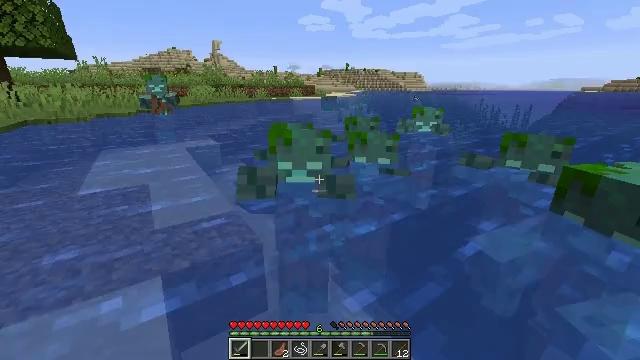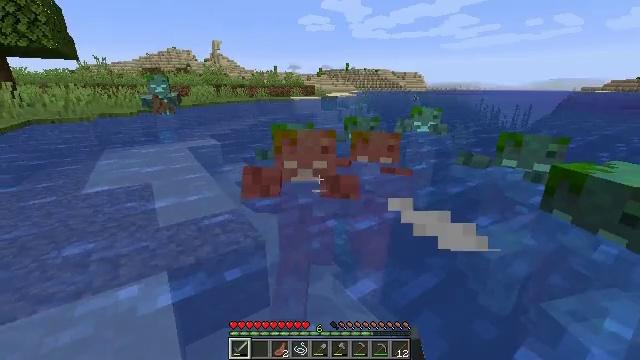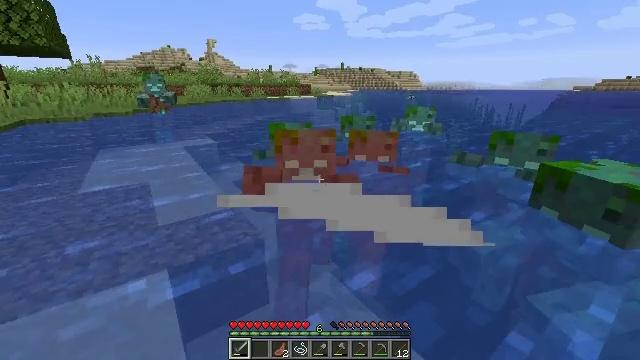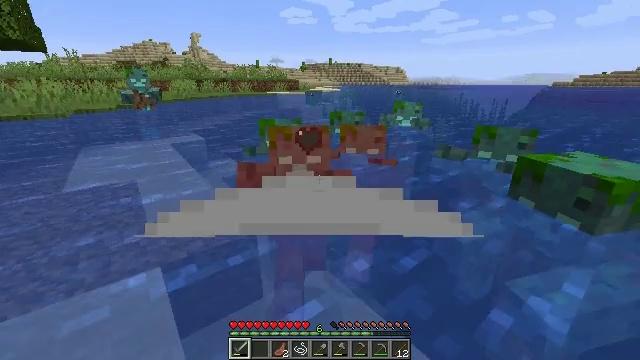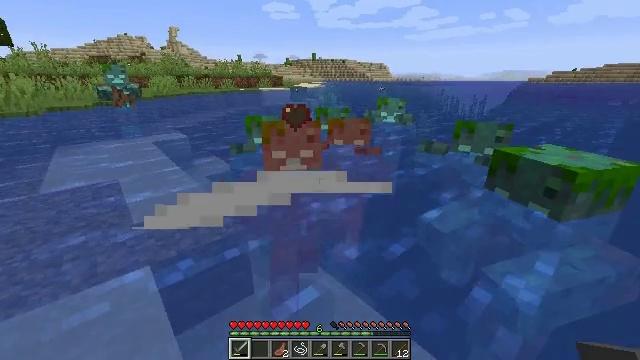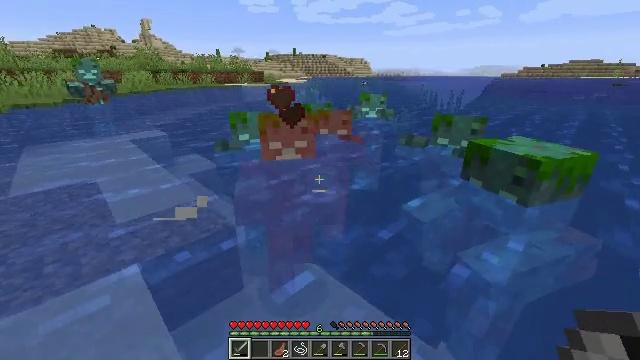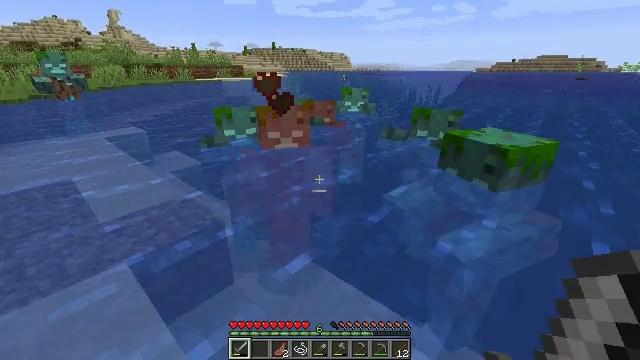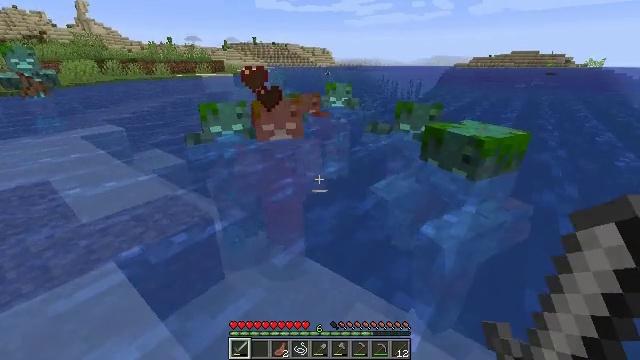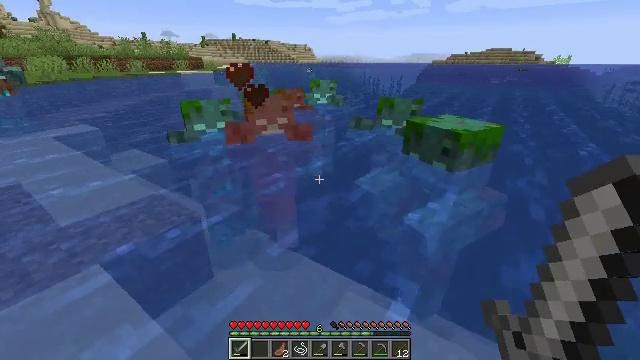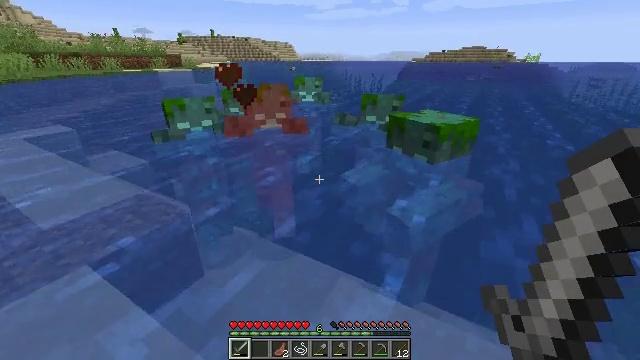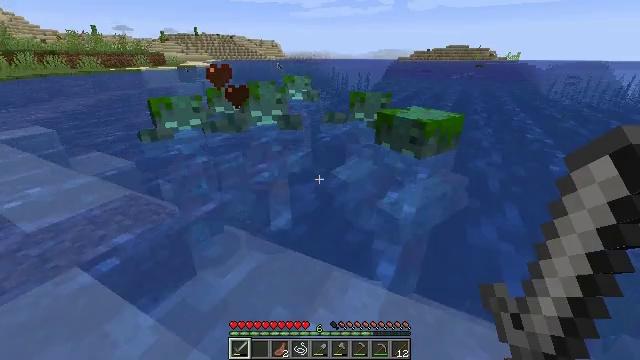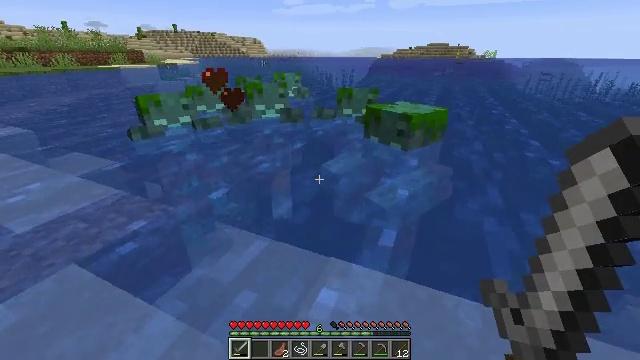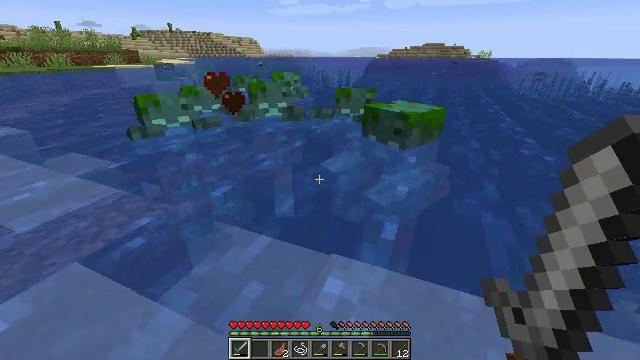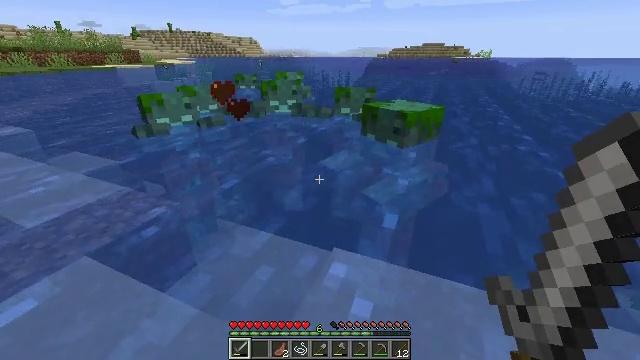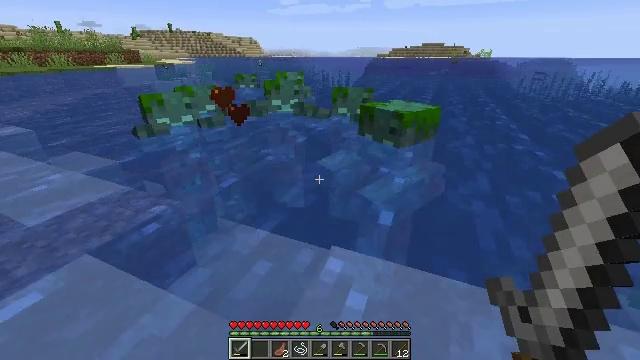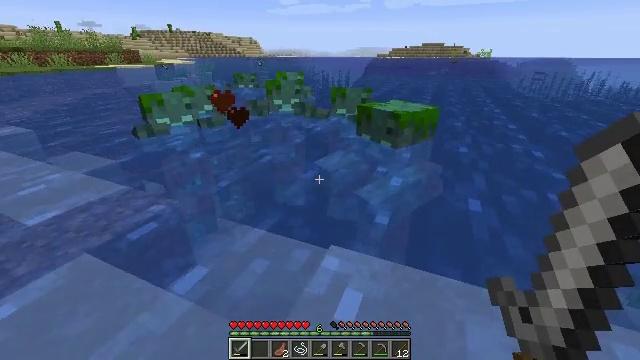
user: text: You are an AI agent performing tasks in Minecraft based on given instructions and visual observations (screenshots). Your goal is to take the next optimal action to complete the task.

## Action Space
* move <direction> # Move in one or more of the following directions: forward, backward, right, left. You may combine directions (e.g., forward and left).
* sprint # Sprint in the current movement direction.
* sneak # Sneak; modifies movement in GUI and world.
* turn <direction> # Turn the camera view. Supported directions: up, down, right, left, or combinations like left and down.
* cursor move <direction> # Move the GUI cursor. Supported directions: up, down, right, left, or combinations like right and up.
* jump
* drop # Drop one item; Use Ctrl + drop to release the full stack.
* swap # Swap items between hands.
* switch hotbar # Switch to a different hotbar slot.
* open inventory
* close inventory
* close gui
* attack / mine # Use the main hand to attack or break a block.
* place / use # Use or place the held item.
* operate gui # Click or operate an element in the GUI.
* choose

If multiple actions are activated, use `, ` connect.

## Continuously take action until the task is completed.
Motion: motion action
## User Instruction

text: Battle with a drowned.
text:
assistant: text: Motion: move back and move left
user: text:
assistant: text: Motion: move back and move left
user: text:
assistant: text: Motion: move back and move left, turn right
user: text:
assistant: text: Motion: move back and move left, turn right
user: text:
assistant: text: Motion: move back and move left, turn right
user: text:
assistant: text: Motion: move back and move left, turn right and down
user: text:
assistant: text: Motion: move back and move left, turn right
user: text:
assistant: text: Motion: move back and move left, turn right
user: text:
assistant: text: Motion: move back and move left, turn right
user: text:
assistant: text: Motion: move back and move left, turn right
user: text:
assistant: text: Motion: move left, turn right
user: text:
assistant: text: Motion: move right
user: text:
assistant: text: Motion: move right
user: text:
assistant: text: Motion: move right
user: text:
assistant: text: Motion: move forward and move right
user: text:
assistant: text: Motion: move forward and move right
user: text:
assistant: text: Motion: move forward and move right, attack / mine
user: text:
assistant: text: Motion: move forward and move right, turn left, attack / mine
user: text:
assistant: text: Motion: move right, turn left, attack / mine
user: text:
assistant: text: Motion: move forward and move right, attack / mine
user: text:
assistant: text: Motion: move forward and move right, attack / mine
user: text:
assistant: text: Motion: move right
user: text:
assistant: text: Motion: move right
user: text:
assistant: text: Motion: move right
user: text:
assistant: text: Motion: move right
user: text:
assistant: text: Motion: move right
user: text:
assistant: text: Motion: move right, turn left
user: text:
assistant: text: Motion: move right, turn left
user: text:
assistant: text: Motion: move right, turn left
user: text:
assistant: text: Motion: turn left